Question: I am trying to run a case count on SQL but I want the results without the 0 how do I do that?
'''
Select ClubName,
ClubType,
Country,
Concat(Count(case when GameResult like 'w%' then 1 else NULL end), ' ','wins'),
Count(Case when GameResult like 'l%' then 1 end) AS Losses
from ClubDim,CountryDim,GamesFact
where ClubDim.CountryID = CountryDim.CountryID
And ClubDim.ClubID = GamesFact.ClubID
GROUP BY ClubName,ClubType,Country,GameResult
Having ClubType = 'Professional'
'''
That's the code and I am getting a lot of zeros and my target is to count losses and wins in two separate columns

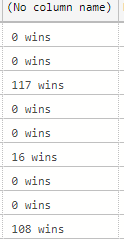
Answer: The issue is that you have put 'gameResult' in the 'group by'.
More importantly, you need to learn proper, explicit, , readable 'JOIN' syntax. Doing a Cartesian product and filtering in the 'WHERE' clause is just awkward. Not using proper syntax is outdated:
'''
select cl.ClubName, cl.ClubType, co.Country,
Concat(Count(case when g.GameResult like 'w%' then 1 else NULL end), ' ', 'wins'),
Count(Case when g.GameResult like 'l%' then 1 end) AS Losses
from ClubDim cl join
CountryDim co
on cl.CountryID = co.CountryID join
GamesFact g
on cl.ClubID = g.ClubID
where cl.ClubType = 'Professional'
group by cl.ClubName, cl.ClubType, co.Country;
'''
In addition:
- - - 'WHERE''HAVING''HAVING''COUNT(*)'